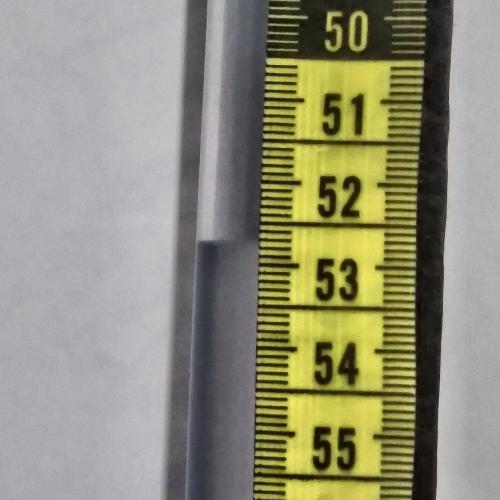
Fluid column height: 52.7 cm